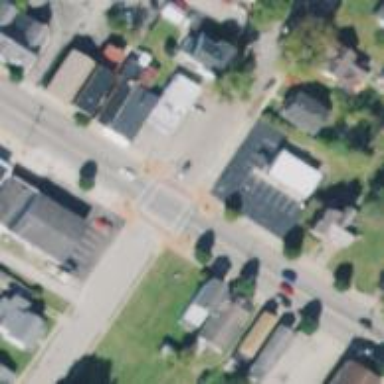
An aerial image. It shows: Marked road crossing with lines.